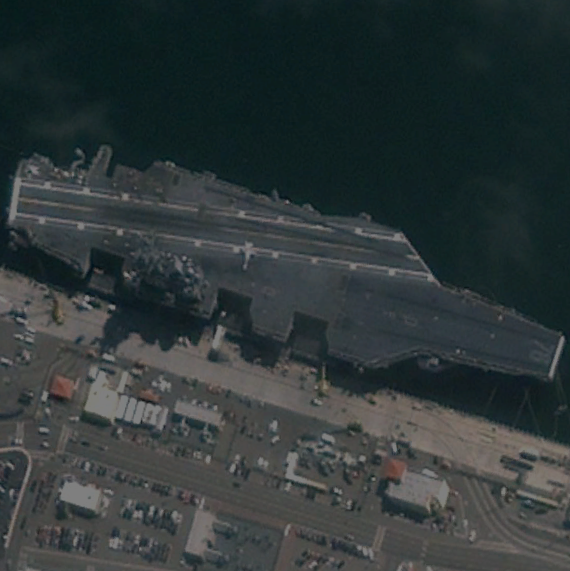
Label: aircraft_carrier